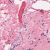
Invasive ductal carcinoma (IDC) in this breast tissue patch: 1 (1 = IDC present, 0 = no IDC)